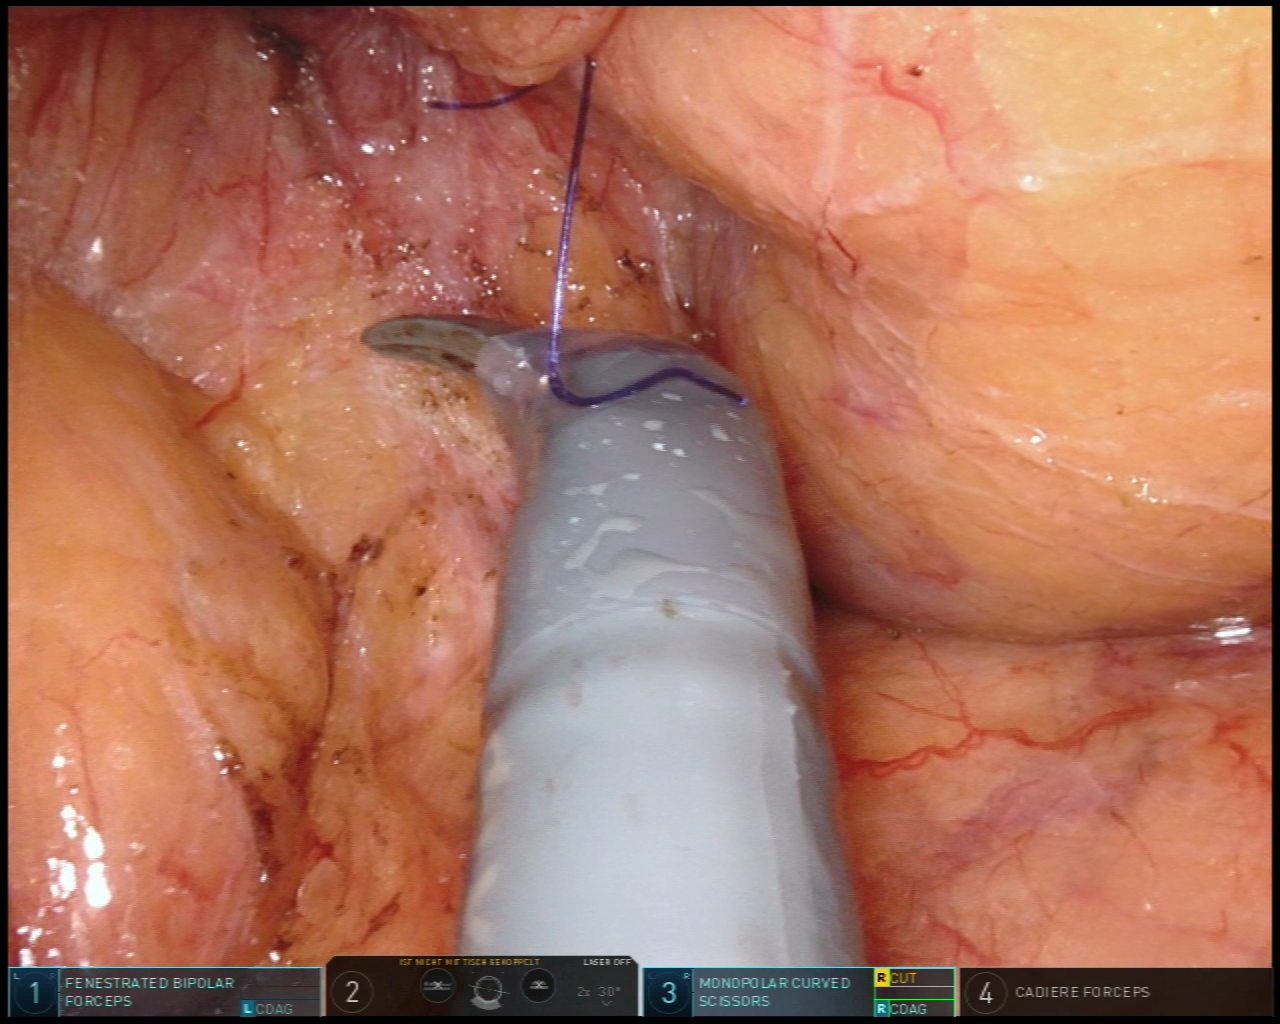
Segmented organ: pancreas
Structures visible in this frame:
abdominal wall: no
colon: yes
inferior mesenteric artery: no
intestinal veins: no
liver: no
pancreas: yes
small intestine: no
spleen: no
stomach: no
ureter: no
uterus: no
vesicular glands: no